Interaction volume radius: 10 \u00c5
Interaction volume height: 15 \u00c5
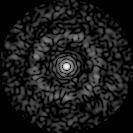
Disorder parameter: 0.8538